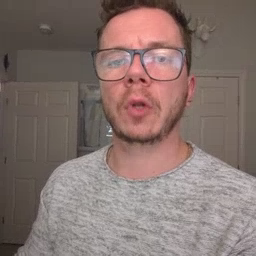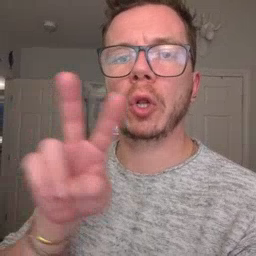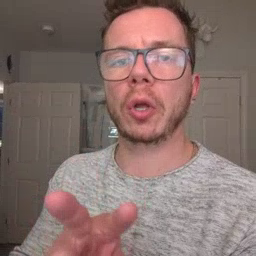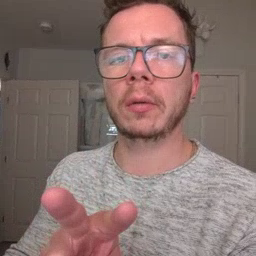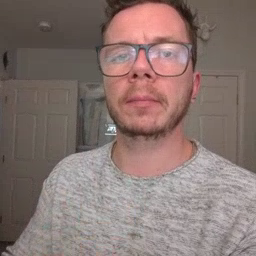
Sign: look